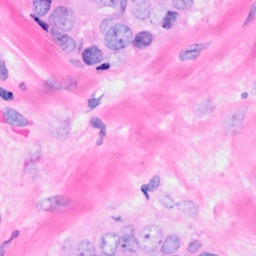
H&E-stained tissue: Breast